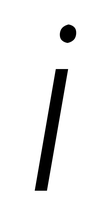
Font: Roboto-Italic_Condensed_Light_Italic